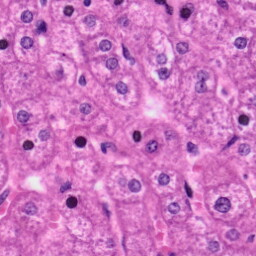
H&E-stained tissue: Liver